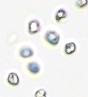
Label: Phaeocystis